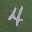
Label: 4